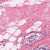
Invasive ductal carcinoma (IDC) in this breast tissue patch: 0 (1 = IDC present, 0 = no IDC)